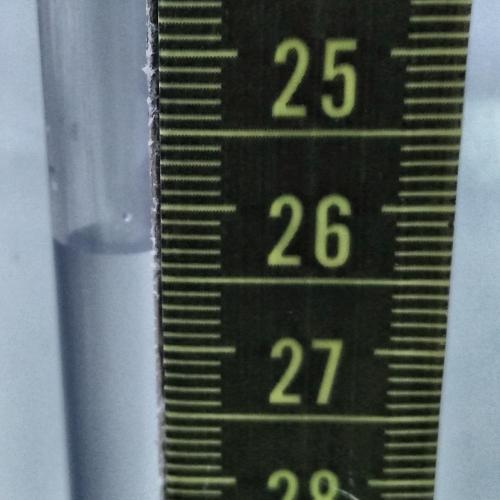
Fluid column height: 26.3 cm